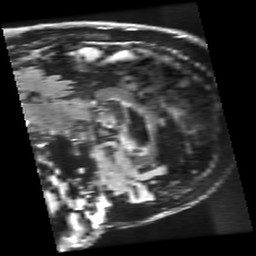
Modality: FLAIR
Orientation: sagittal
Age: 73
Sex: male
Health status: healthy
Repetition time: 12 s
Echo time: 0.09782 s